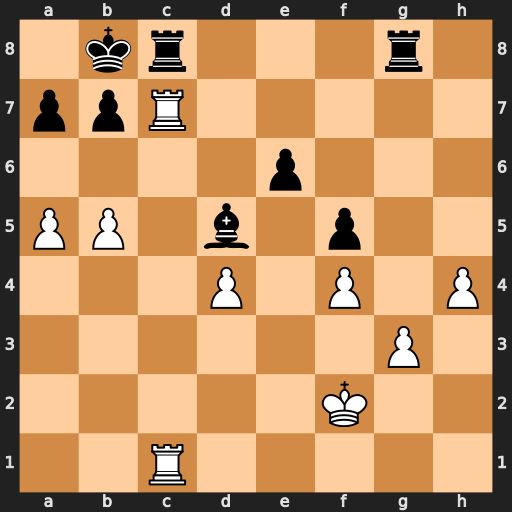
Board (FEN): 1kr3r1/ppR5/4p3/PP1b1p2/3P1P1P/6P1/5K2/2R5
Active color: w
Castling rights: -
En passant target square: -
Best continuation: Rxc8+ Rxc8 Rxc8+ Kxc8 h5